Question: I'm currently using the ggplot package to plot a histogram of normal variates with a N(0, 1) density overlay. I'm very new to this package and the code I'm using is
'''
x = rnorm(1000)
qplot(x, geom = 'blank') +
geom_histogram(aes(y = ..density.., colour = 'Histogram'), legend = FALSE,
binwidth = 0.5, fill = "blue") +
stat_function(fun = dnorm, aes(colour = 'Density'))+
scale_x_continuous('x', limits = c(-4, 4))+
opts(title = "Histogram with Overlay")+
scale_colour_manual(name = 'Legend', values = c('darkblue', 'red')) +
scale_y_continuous('Frequency')+
opts(legend.key=theme_rect(fill="white",colour="white"))+
opts(legend.background = theme_rect())
'''
This code produces the following diagram. How do I change the legend so that the line representing the histogram is replaced with a filled blue box (that represents the bars of the histogram)? Thank You!

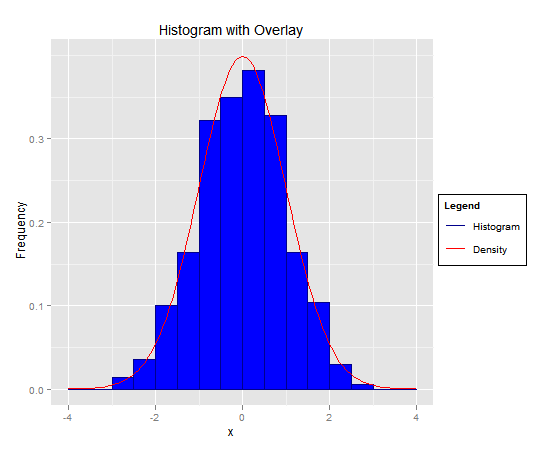
Answer: Maybe something like this...
'''
dat = data.frame(x=rnorm(1000))
ggplot(dat,aes(x=x)) +
geom_histogram(aes(y=..density..,fill="Histogram"),binwidth=0.5) +
stat_function(fun = dnorm, aes(colour= "Density")) +
scale_x_continuous('x', limits = c(-4, 4)) +
opts(title = "Histogram with Overlay") +
scale_fill_manual(name="",value="blue") +
scale_colour_manual(name="",value="red") +
scale_y_continuous('Frequency')+
opts(legend.key=theme_rect(fill="white",colour="white"))+
opts(legend.background = theme_blank())
'''
: Since version 0.9.2 'opts' has been <URL> by 'theme'. So for example, the last two lines above would be:
'''
theme(legend.key = element_rect(fill = "white",colour = "white")) +
theme(legend.background = element_blank())
'''